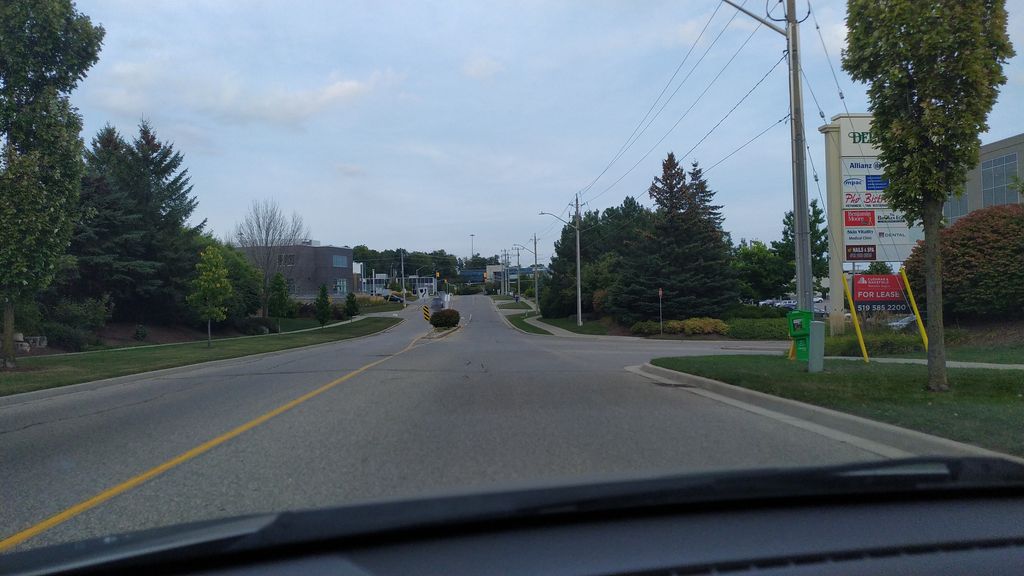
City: kitchener-waterloo